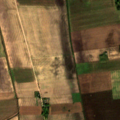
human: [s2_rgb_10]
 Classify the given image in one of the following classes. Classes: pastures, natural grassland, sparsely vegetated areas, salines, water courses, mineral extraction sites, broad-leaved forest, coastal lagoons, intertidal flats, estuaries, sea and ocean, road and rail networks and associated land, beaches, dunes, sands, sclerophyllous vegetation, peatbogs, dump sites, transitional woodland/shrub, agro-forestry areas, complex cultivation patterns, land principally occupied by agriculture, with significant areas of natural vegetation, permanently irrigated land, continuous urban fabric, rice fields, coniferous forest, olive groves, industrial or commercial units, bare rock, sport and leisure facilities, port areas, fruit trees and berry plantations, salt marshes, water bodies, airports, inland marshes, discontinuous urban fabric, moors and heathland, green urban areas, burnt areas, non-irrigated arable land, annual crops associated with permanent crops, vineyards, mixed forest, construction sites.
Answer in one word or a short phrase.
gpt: non-irrigated arable land, complex cultivation patterns